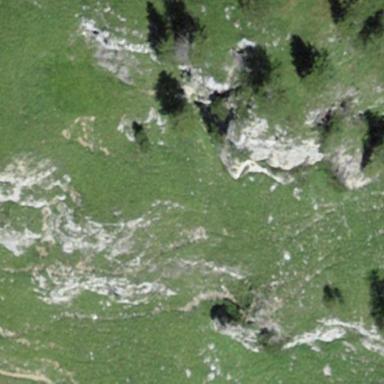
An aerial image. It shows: Landscape of bare rock.